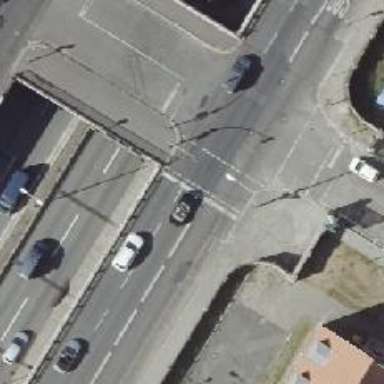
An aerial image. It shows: Road with traffic signals for signaling.